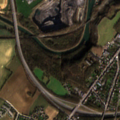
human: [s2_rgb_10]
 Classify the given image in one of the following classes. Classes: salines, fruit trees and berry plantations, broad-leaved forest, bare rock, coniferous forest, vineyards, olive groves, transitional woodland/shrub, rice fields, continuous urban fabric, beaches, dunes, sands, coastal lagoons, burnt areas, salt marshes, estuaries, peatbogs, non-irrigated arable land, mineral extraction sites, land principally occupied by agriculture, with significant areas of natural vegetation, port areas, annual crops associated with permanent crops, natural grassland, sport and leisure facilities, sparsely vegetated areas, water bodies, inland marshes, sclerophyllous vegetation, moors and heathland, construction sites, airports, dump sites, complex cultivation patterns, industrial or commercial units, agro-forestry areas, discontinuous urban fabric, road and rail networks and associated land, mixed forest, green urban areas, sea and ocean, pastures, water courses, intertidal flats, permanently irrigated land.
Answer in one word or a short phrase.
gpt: discontinuous urban fabric, industrial or commercial units, mineral extraction sites, non-irrigated arable land, land principally occupied by agriculture, with significant areas of natural vegetation